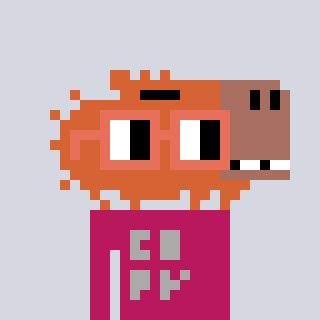
a pixel art character with square orange glasses, a capybara-shaped head and a darkpink-colored body on a cool background